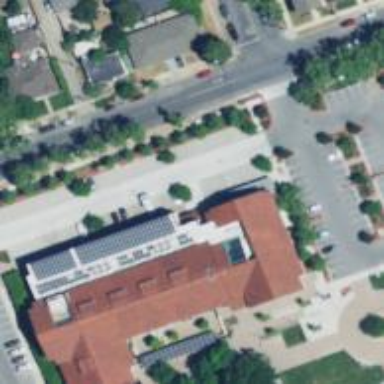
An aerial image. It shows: Building that serves as library.